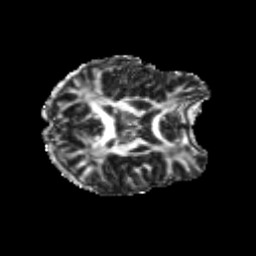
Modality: FA
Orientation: axial
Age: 25
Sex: female
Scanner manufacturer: siemens
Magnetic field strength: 3 T
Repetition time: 3.5 s
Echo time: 0.104 s